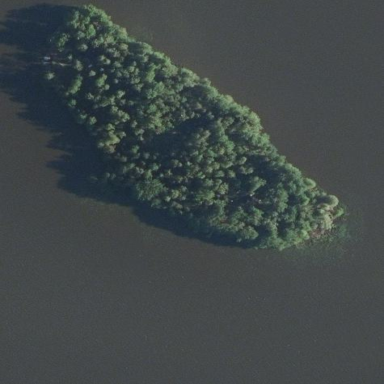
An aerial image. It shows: Islet.